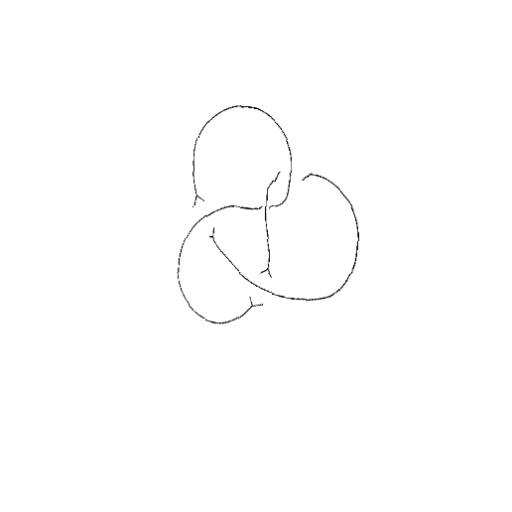
Crossing number: 4